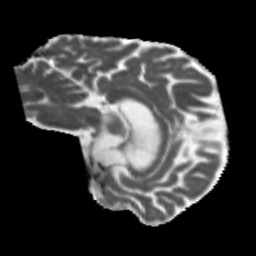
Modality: MD
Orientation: sagittal
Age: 71
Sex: male
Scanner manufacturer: siemens
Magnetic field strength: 3 T
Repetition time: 5.47 s
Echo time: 0.0854 s